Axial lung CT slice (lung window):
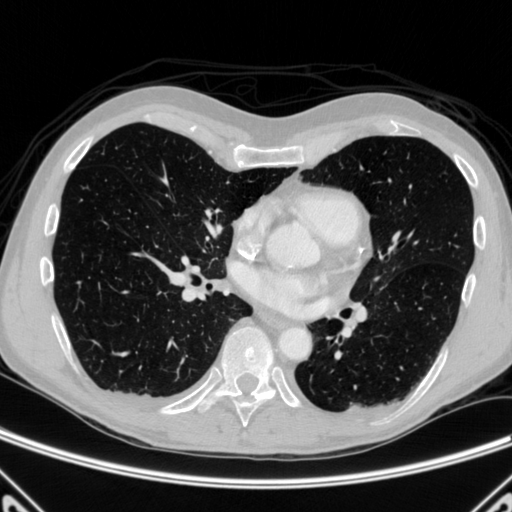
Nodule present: no